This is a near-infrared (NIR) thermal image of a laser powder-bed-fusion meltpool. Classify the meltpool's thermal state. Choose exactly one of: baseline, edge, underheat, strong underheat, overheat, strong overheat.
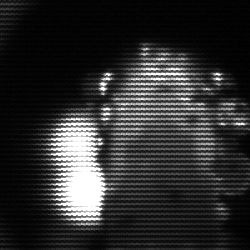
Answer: strong underheat